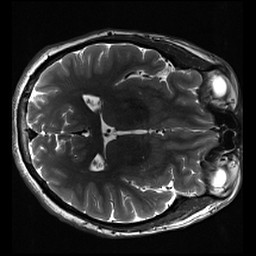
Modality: inplaneT2
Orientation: axial